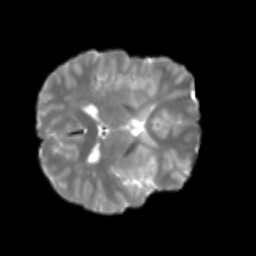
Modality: T2w
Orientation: axial
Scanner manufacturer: siemens
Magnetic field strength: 3 T
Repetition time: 4 s
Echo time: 0.0594 s